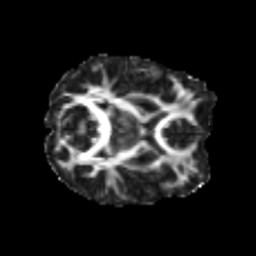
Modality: FA
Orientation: axial
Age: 25
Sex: female
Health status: healthy
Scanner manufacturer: siemens
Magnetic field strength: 3 T
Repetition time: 3.6 s
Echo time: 0.0964 s